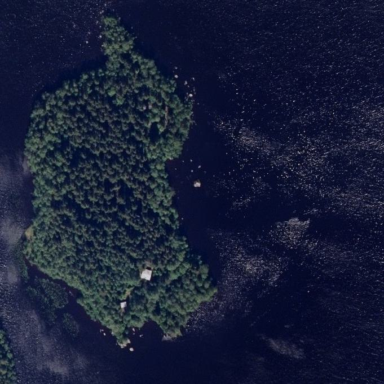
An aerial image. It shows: Islet covered with woodland.